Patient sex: M
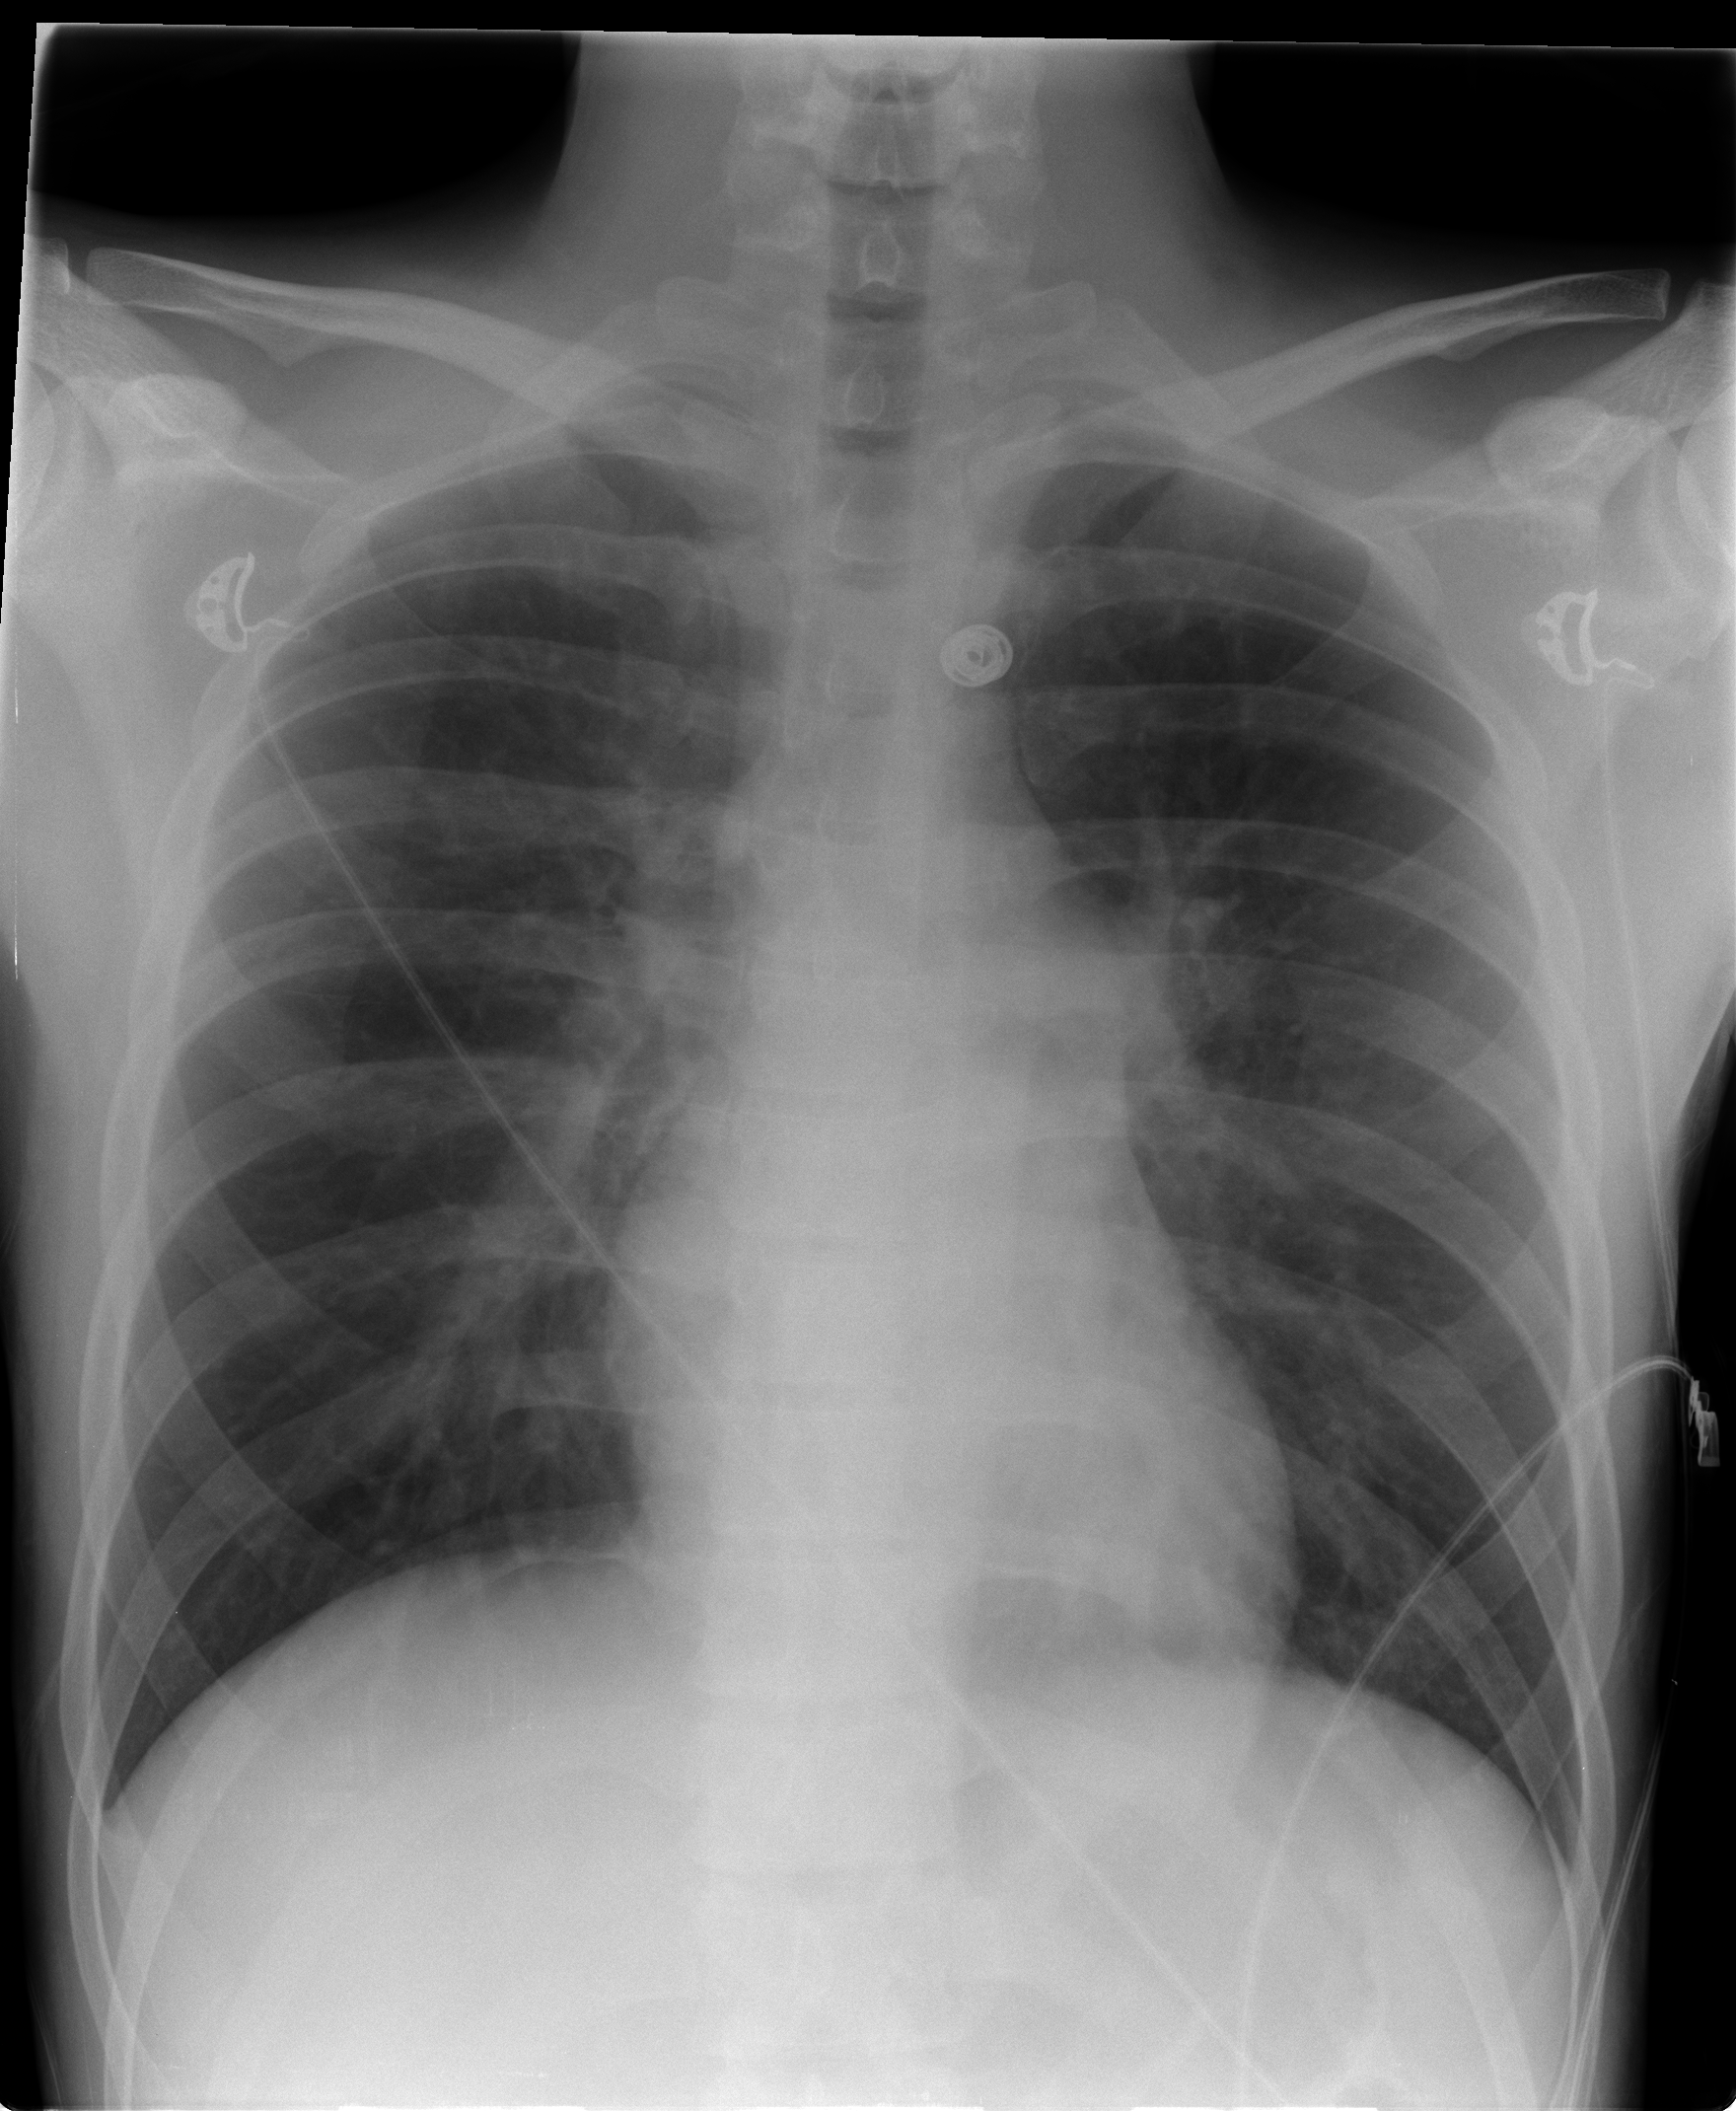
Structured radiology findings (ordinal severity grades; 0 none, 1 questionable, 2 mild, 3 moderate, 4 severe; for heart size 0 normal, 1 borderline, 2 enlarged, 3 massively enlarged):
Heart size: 0
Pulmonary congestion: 2
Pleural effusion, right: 0
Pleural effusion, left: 0
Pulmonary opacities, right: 1
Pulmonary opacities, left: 1
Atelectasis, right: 0
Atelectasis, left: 0